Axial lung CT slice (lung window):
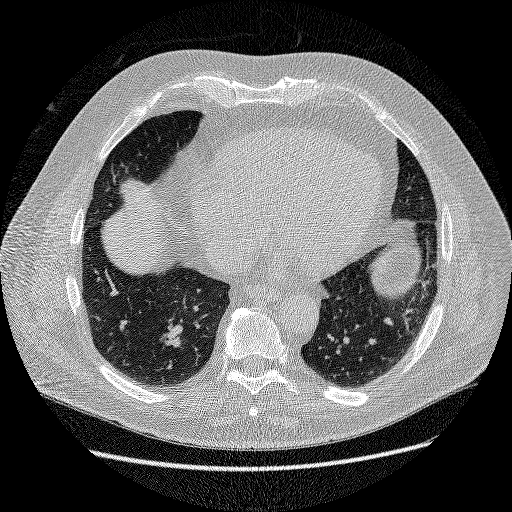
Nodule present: no